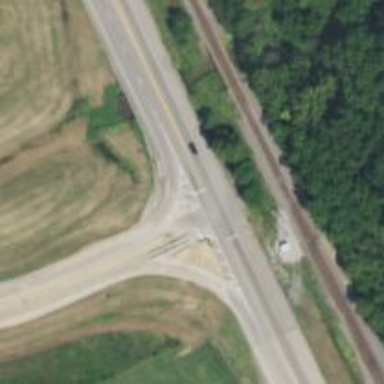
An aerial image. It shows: Trunk link highway.